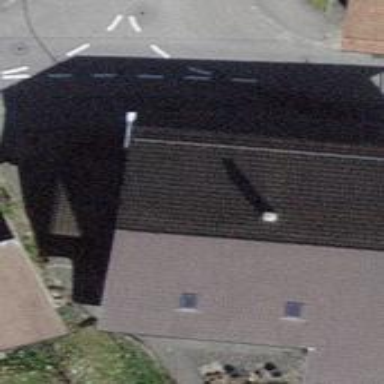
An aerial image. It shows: Building with tiled roof.